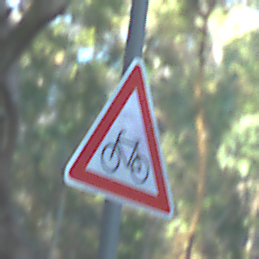
Verkehrszeichen: RadverkehrRechts
Umgebung: Outdoor, Nature
Tageszeit: MorningAfternoon
Wetter: Clear
Licht: Natural
Jahreszeit: NotSpecified
Kontrast: LowContrast